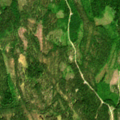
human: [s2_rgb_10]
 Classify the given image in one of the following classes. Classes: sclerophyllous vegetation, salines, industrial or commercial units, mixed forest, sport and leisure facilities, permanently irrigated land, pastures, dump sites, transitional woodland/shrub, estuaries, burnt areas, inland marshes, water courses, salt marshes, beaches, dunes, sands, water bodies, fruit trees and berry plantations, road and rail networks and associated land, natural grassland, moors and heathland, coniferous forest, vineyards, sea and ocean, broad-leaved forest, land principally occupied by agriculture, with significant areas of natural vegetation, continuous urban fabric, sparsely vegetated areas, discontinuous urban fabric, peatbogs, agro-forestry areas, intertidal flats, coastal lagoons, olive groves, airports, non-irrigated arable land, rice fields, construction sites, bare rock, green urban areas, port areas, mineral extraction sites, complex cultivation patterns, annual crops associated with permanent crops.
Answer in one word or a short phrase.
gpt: coniferous forest, mixed forest